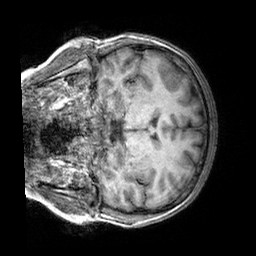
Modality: T1w
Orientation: coronal
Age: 20
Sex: female
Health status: healthy
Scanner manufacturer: siemens
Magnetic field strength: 3 T
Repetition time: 2.3 s
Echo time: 0.00303 s